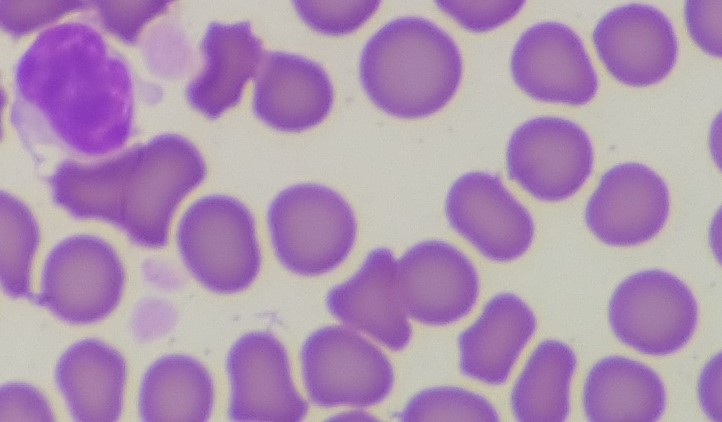
White blood cell type: Lymphocyte